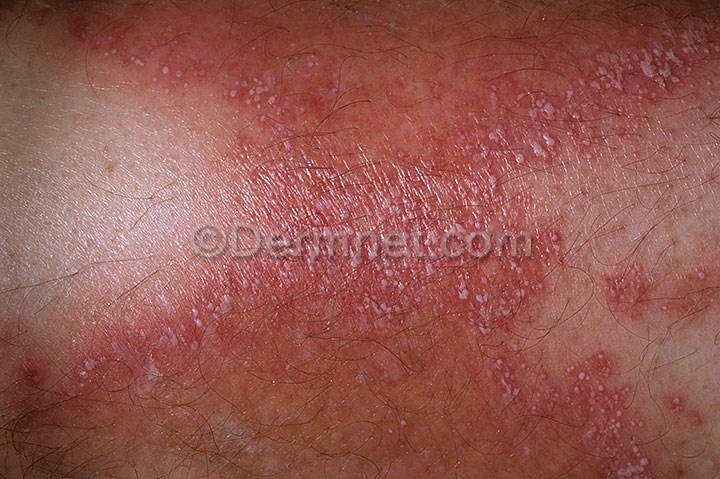
Disease: Psoriasis pictures Lichen Planus and related diseases